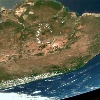
Label: land